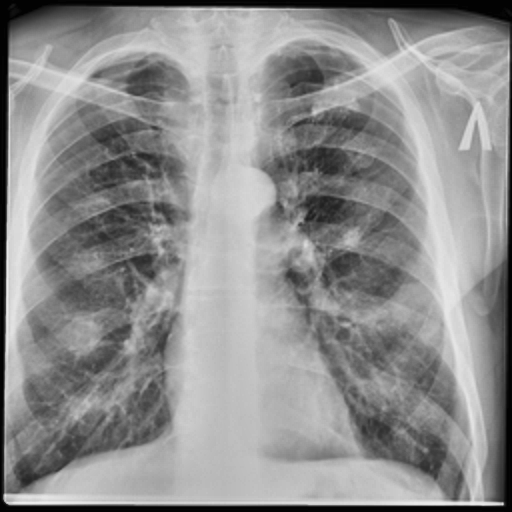
Finding: TUBERCULOSIS